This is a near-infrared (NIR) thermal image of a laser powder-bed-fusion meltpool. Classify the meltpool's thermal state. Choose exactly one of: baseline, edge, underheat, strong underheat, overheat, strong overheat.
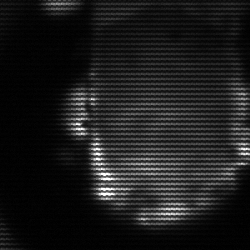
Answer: baseline